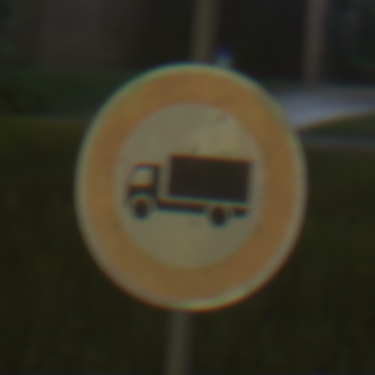
Verkehrszeichen: VerbotFuerKraftfahrzeugeUeberDreiKommaFuenfTonnen
Umgebung: Outdoor, Suburban
Tageszeit: Night
Wetter: PartlyCloudy
Licht: Artificial
Jahreszeit: NotSpecified
Kontrast: HighContrast